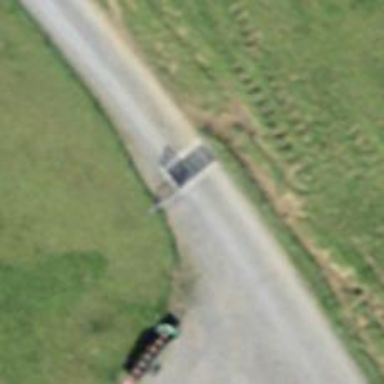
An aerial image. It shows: Cattle grid barrier.